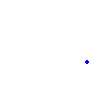
Particle: proton